Question: I have a bunch of tipping bucket rainfall data recorded as number of tips per each minute interval. I have uploaded this to a pandas dataframe and I need to be able to multiply each individual column by a mm/tip calibration factor, but the column is type int and the factor is type float. I've tried:
df['Series'] = df['Series'].mul(constant) -> TypeError: unsupported operand type(s) for *: 'NoneType' and 'float'
df['Series'] *= constant -> TypeError: can't multiply sequence by non-int of type 'float'
df['Series'] = df['Series'].astype(float) * constant ->
ValueError: could not convert string to float:
There's got to be an easy way to do this... Help?
Here's what my data looks like:

Here's how I read it in:
'''
def loaddata(filepaths):
t1 = time.clock()
for i,filepath in enumerate(filepaths):
xl = pd.ExcelFile(filepath)
df = xl.parse(xl.sheet_names[0], header=0, index_col=2, skiprows=[0,2,3,4], parse_dates=True)
df = df.dropna(axis=1, how='all')
df = df.drop(['Decimal Year Day', 'Decimal Year Day.1', 'RECORD'], axis=1)
df.index = pd.DatetimeIndex(((df.index.asi8/(1e9*60)).round()*1e9*60).astype(np.int64)).values
return df
files = ["London Water Balance.xlsx"]
Water = loaddata(files)
'''
Heres the dtype
'''
Water.dtypes
[L] Drainage NE float64
[L] Drainage SE object
[L] Embedded raingauge E object
[L] External raingauge object
dtype: object
'''
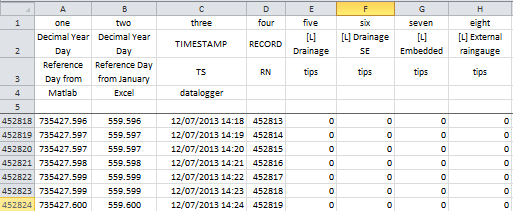
Answer: Try:
'''
df.convert_objects(convert_numeric=True)
'''
Will force it to a numeric column and set non-numeric elements to 'nan'.